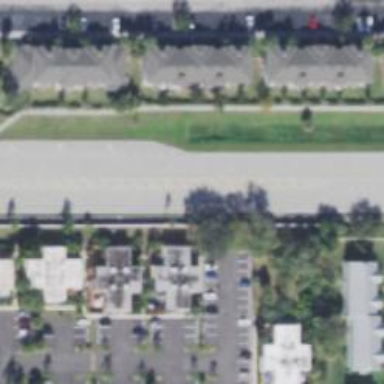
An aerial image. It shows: Tertiary road with separate sidewalk.